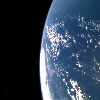
Label: water